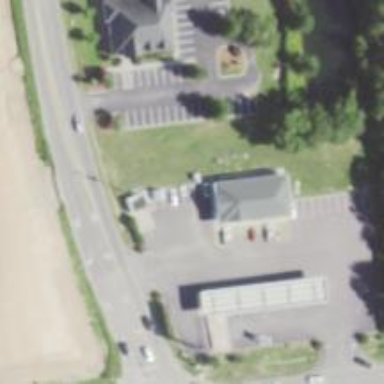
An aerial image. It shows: Convenience shop.